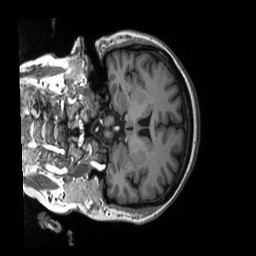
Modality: T1w
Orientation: coronal
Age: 63
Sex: female
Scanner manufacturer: siemens
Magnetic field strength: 3 T
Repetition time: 2.53 s
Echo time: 0.00221 s